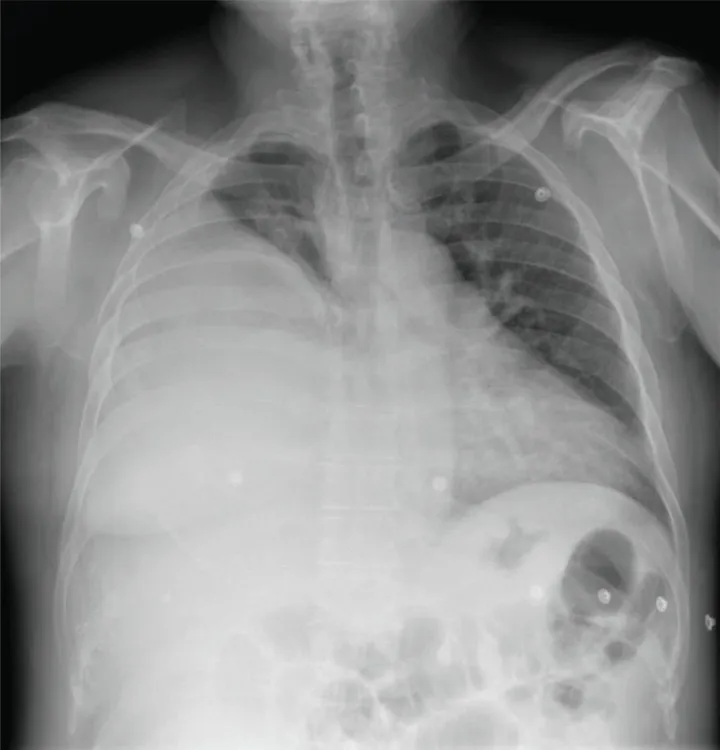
Chest X-ray showing a well-demarcated homogeneous space-occupying lesion. Trachea is central. The right principal bronchus is not well defined. Cardiomediastinal shadow is lightly pushed on left side.
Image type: radiology (x_ray)